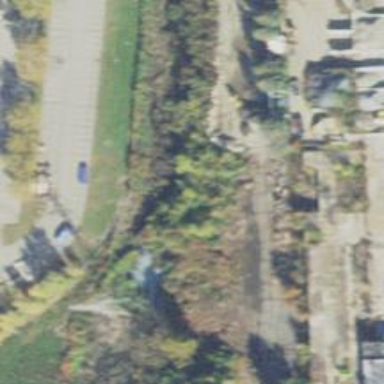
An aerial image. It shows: Disused railway spur.